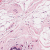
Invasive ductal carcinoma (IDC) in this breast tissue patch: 0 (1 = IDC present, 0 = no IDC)